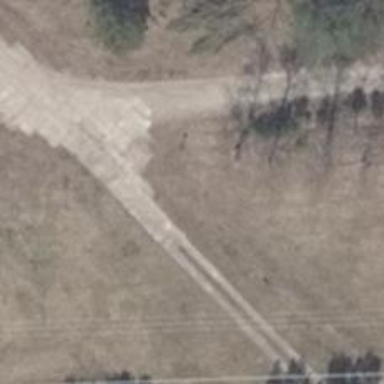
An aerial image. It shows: Emergency access point on the road.